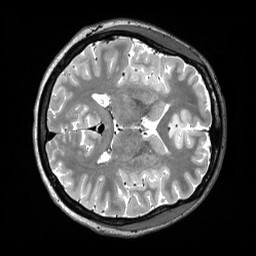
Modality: T2w
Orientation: axial
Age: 26
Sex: female
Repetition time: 3.2 s
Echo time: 0.563 s